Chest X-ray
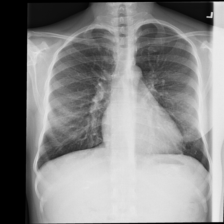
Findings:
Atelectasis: negative
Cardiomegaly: negative
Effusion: negative
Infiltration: negative
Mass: negative
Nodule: negative
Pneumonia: negative
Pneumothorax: negative
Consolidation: negative
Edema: negative
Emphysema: negative
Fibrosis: negative
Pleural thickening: negative
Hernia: negative